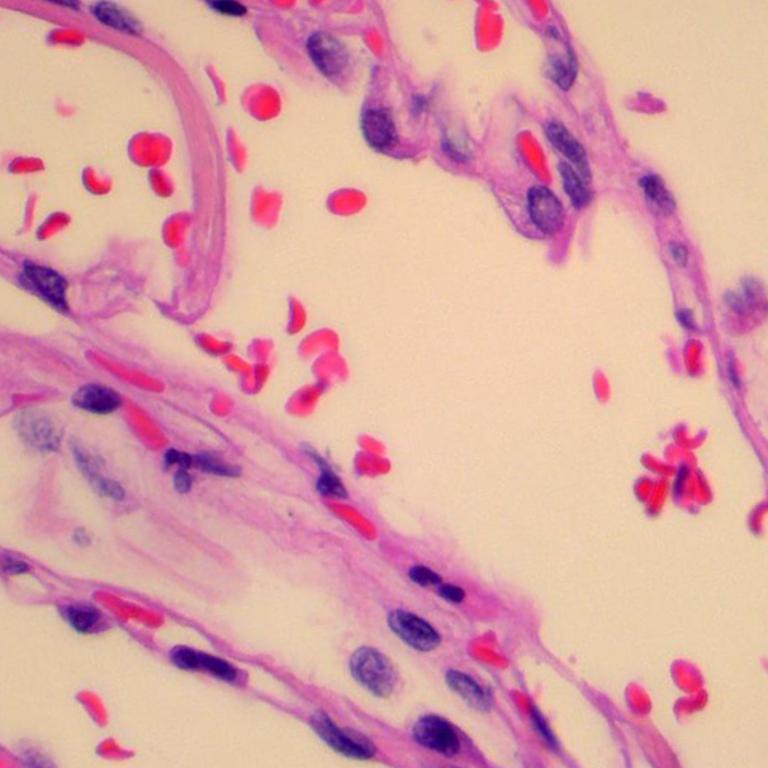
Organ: lung
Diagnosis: benign